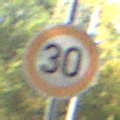
Verkehrszeichen: Geschwindigkeit30
Umgebung: Outdoor, Suburban
Tageszeit: MorningAfternoon
Wetter: Clear
Licht: Natural
Jahreszeit: NotSpecified
Kontrast: HighContrast